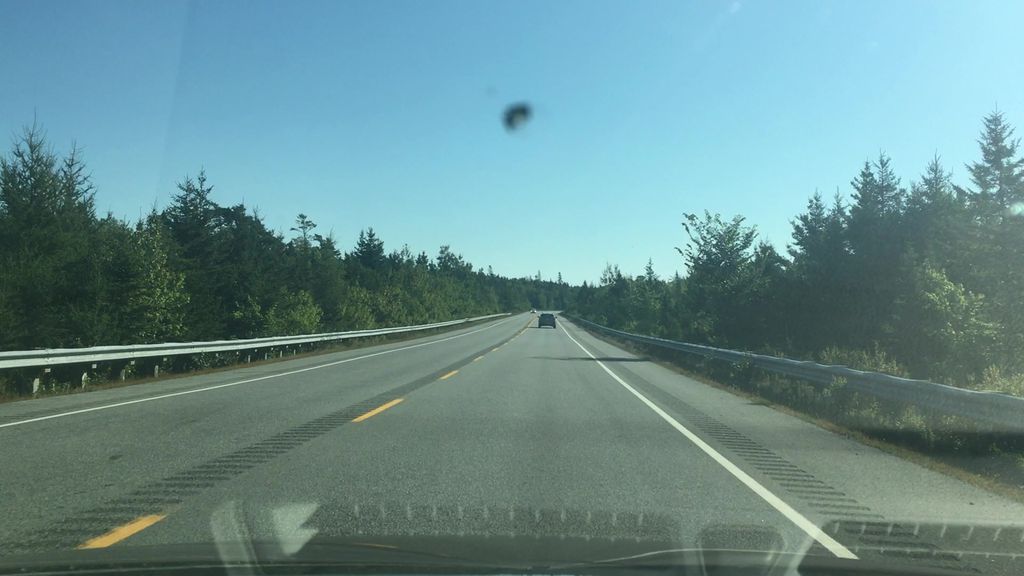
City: halifax